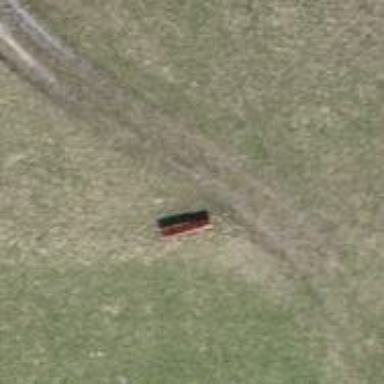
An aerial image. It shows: Bench for seating.